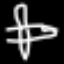
Label: airplane